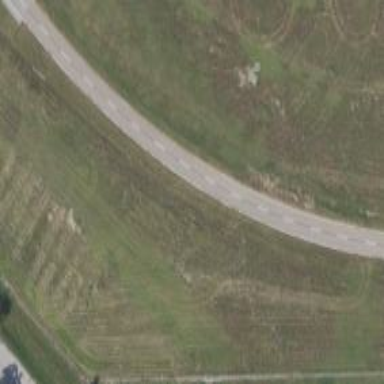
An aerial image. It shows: Asphalt service road.